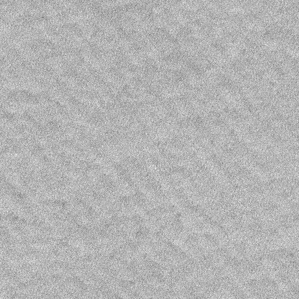
Label: frost